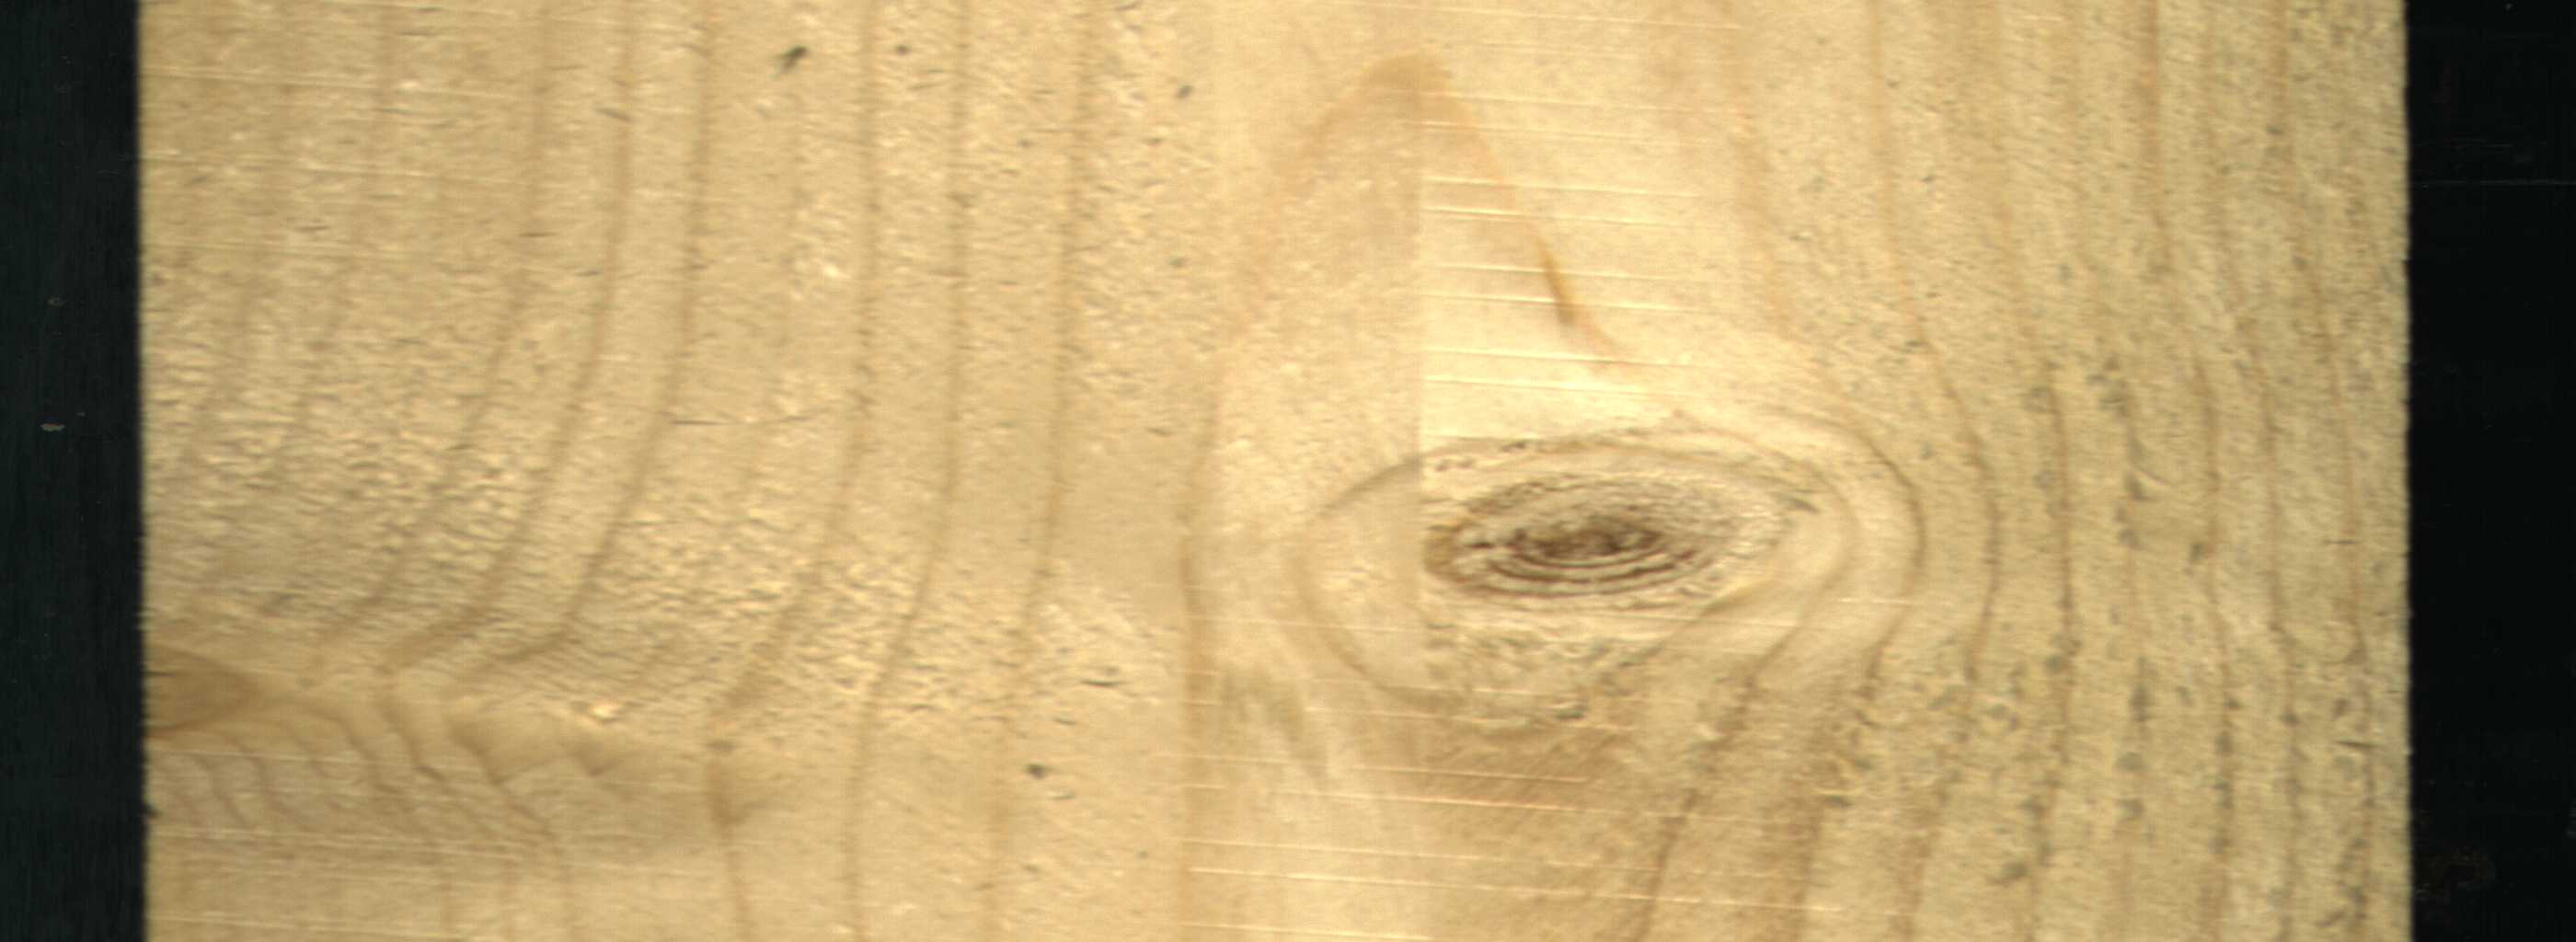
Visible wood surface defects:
Live_Knot
Live_Knot